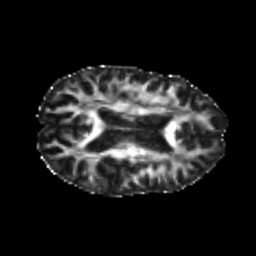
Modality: FA
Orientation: axial
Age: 20
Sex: female
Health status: healthy
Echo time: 0.074 s